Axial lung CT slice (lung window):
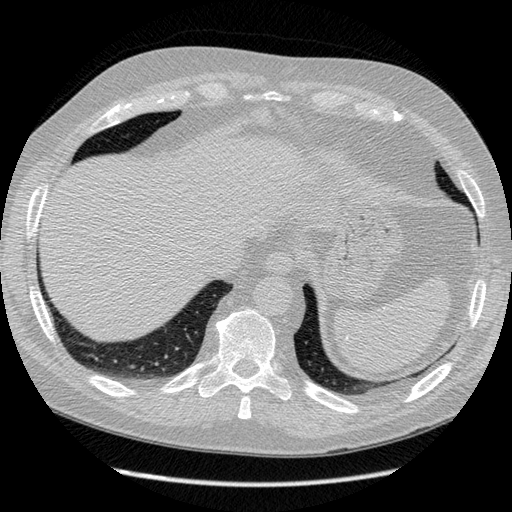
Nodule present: no